Brain MRI, t1w sequence, axial 2D slice.
Patient: age 35, sex F, weight 78 kg, height 1.78 m
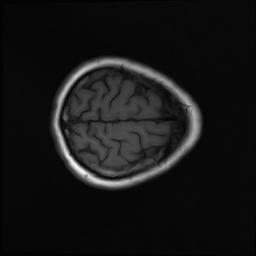